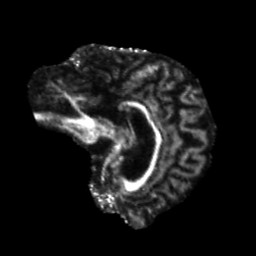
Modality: FA
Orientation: sagittal
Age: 51
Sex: male
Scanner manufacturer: siemens
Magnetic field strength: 3 T
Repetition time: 5.25 s
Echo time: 0.08 s